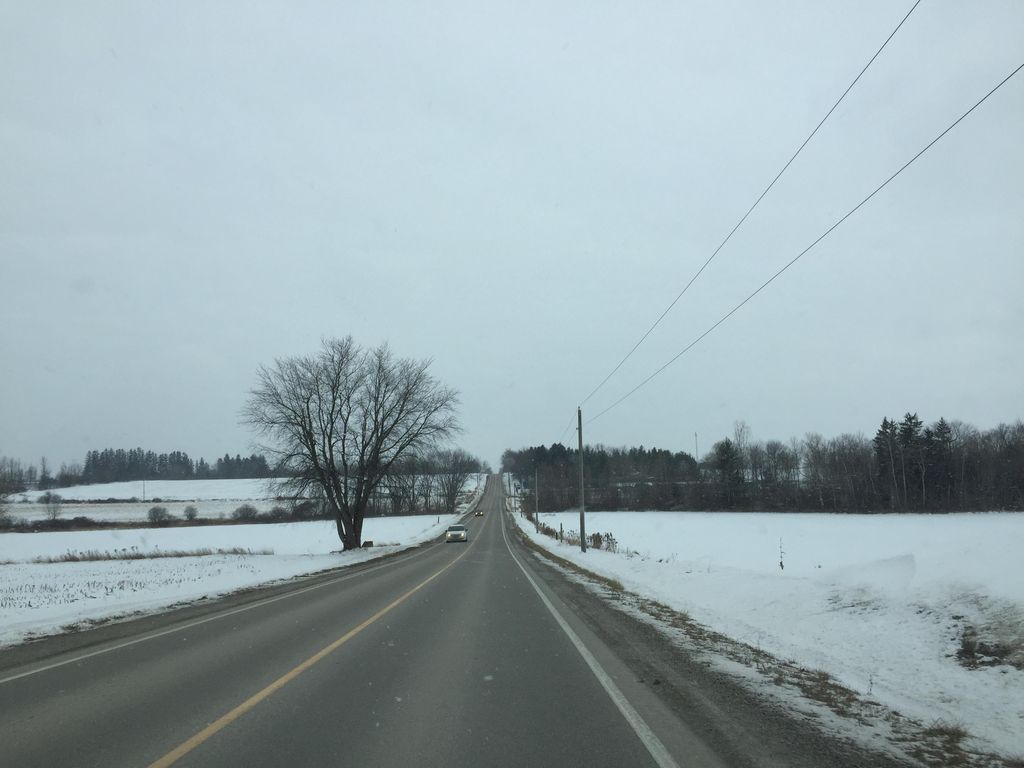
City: kitchener-waterloo